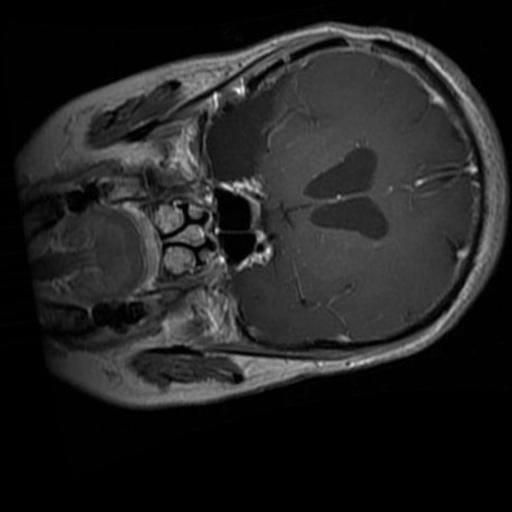
Label: brain_glioma